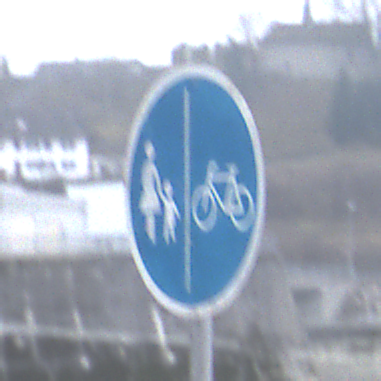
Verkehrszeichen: GetrennterRadUndGehwegRadwegRechts
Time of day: MorningAfternoon
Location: Outdoor (Suburban)
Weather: Overcast
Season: NotSpecified
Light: Natural